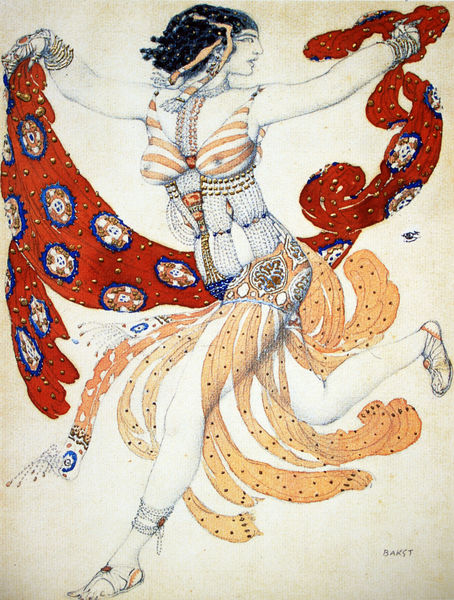
Titel: Kostümentwurf für Ida Rubinstein als Kleopatra im Ballett "Cléopâtre"
Künstler: Léon Bakst
Standort: St. Petersburg
Institution: "Constantin" International Charity Foundation
Schlagwörter: gelb, bewegung, brust, frau, kleid, profil, schmuck, symbol, zeichnung, rot, tuch, tanz, augen, salome, stirnband, signatur, auge, gewand, haare, kostüm, stoff, tücher, theater, tänzerin, perlen, beine, sprung, bein, brüste, farbig, füße, ballett, kostum, laufen, russland, modern, jugendstil, ornamente, streifen, sandalen, brustwarze, brustwarzen, halsschmuck, klimt, stola, punkte, orient, flug, ketten, lauf, schritt, entwurf, armreifen, bauchtanz, sandale, nymphe, bänder, ägyptisch, schauspielerin, paisley, schwarzhaarig, titten, ostasiatisch, bakst, 1900, 1910, russisches theater, leon bakst, ballet russe, sandalen7, bändee, obakst